Field crop: maize
Growth stage: 2
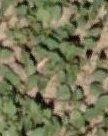
Species: convolvulus